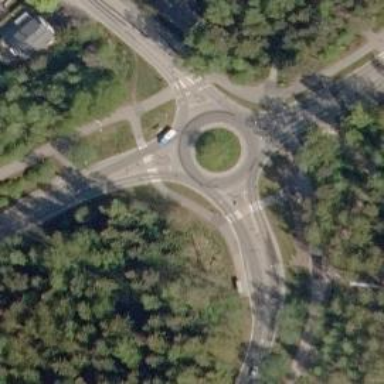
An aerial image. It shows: Secondary road with asphalt surface leading to roundabout. There is separate sidewalk along the road.